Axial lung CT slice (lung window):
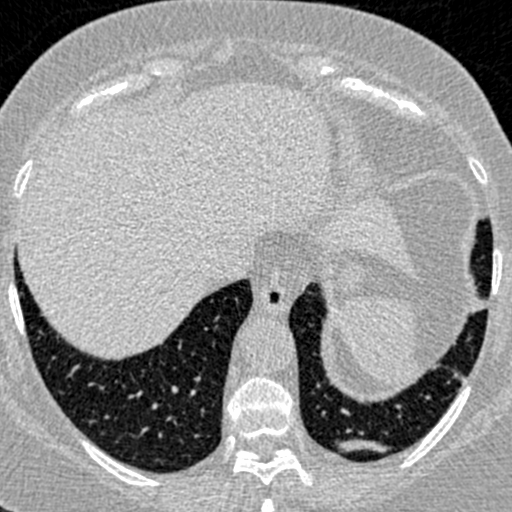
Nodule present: no